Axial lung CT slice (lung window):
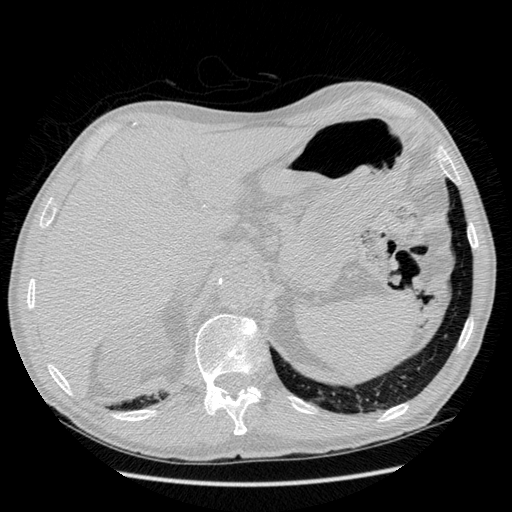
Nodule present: no